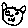
Label: cat